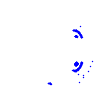
Particle: kaon